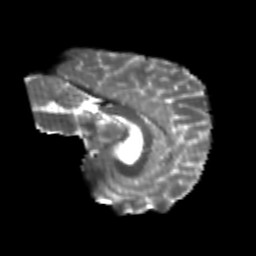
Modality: T2w
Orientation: sagittal
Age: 21
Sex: male
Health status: healthy
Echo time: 0.074 s